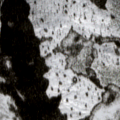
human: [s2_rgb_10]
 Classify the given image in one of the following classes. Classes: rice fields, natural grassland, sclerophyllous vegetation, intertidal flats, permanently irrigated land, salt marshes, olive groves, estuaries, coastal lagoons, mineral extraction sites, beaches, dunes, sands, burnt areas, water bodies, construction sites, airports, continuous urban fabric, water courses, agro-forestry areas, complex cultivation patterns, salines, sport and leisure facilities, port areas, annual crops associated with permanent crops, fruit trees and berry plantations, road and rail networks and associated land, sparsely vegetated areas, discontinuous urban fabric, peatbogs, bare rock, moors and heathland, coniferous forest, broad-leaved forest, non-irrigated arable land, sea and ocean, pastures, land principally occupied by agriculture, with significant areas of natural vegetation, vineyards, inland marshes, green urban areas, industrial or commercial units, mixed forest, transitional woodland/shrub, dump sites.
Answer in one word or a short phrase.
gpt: coniferous forest, transitional woodland/shrub